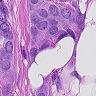
Metastatic tissue present: yes